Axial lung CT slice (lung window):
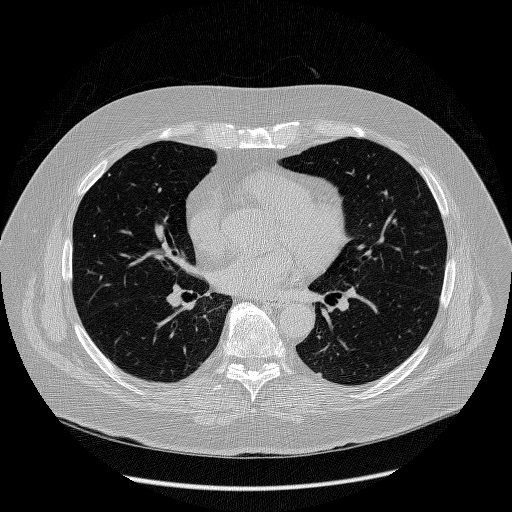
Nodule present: no